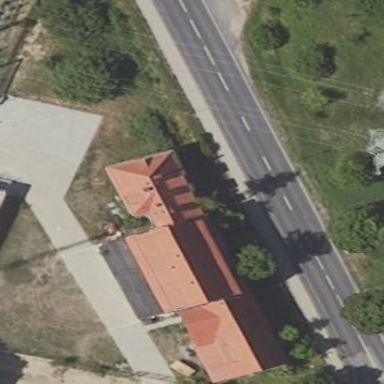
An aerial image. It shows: Service building.